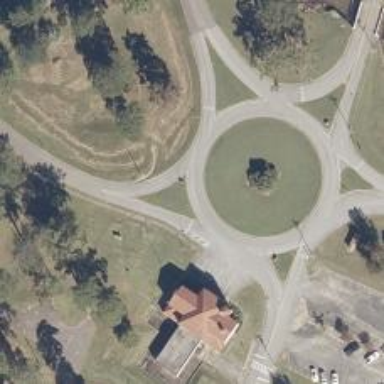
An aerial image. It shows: Tertiary road leading to roundabout.